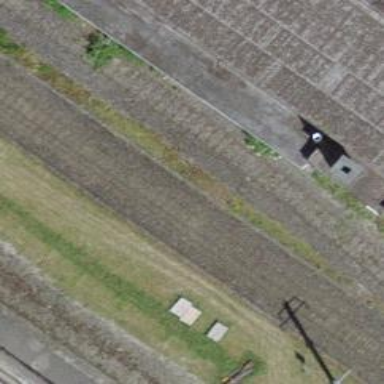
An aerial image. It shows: Single-track spur railway line.